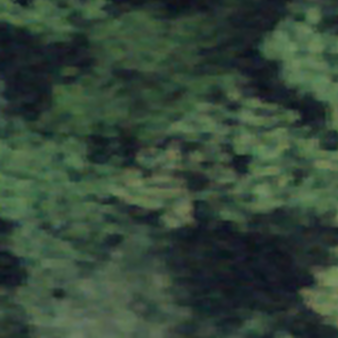
Label: other